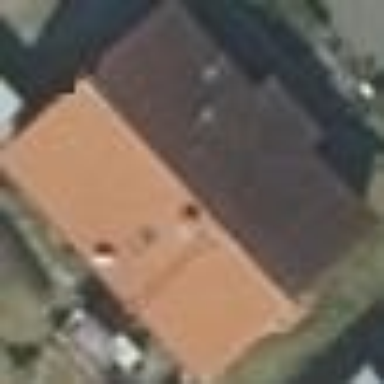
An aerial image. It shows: Charming house with gabled roof. The roof is red in color and oriented along the building.